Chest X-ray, PA view. Patient: 25 years old, sex F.
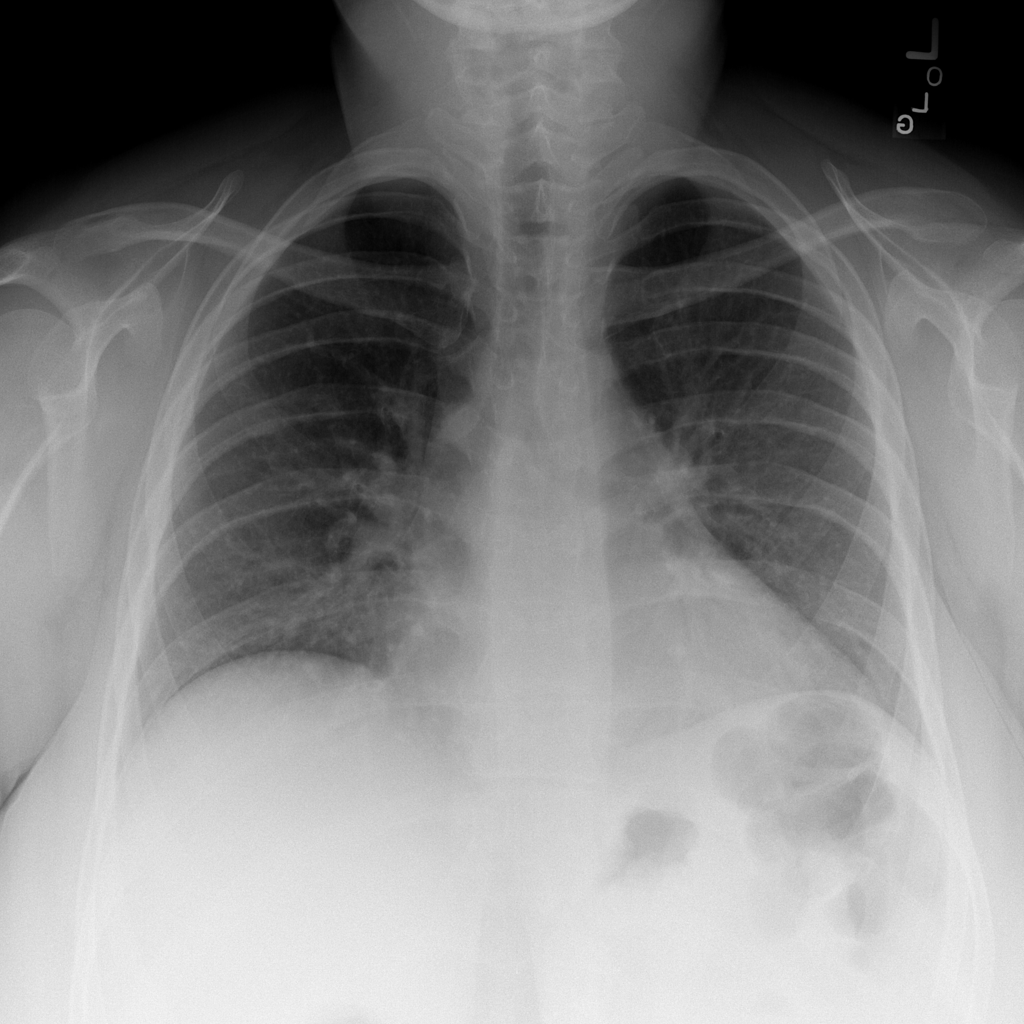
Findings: No Finding